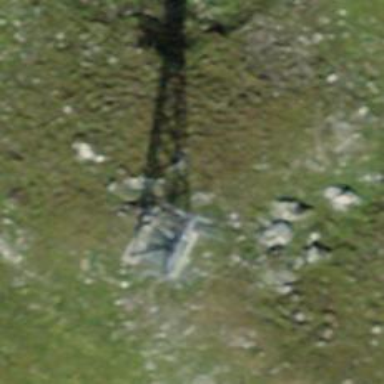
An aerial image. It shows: Pylon used for aerialway.